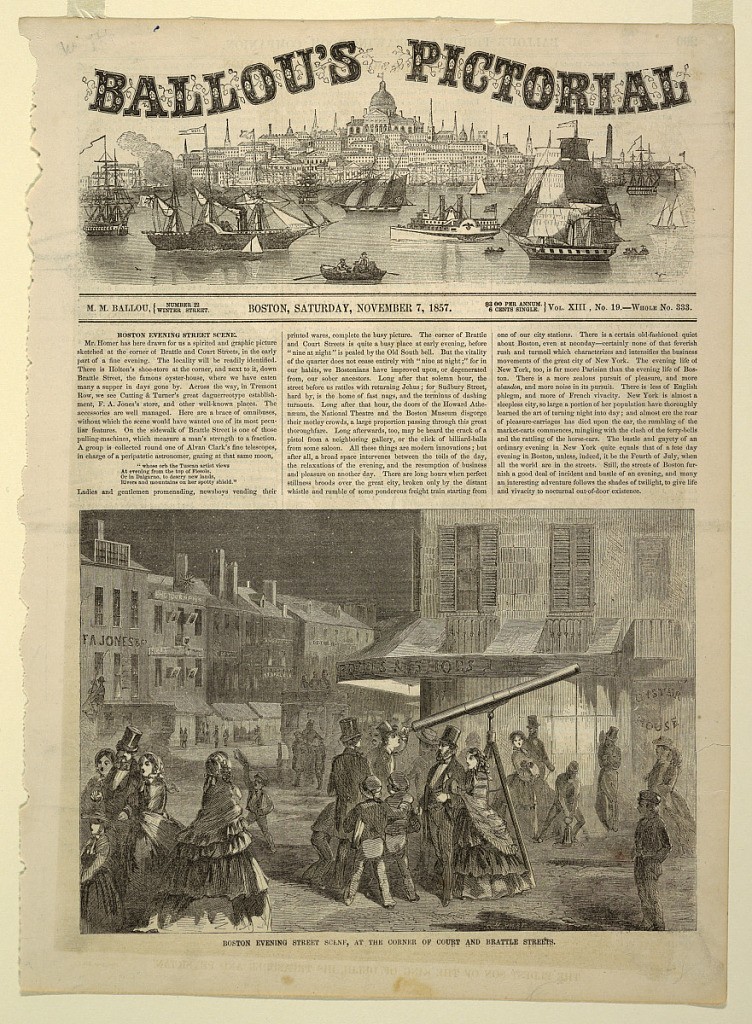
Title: Boston Evening Street Scene, at the Corner of Court and Brattle Streets
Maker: Winslow Homer, American, 1836–1910
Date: November 7, 1857
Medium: Wood engraving in black ink on paper
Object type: Print
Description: Illustration on first page of issue, showing a street scene with numerous figures. A man in a top hat gazes through a telescope.